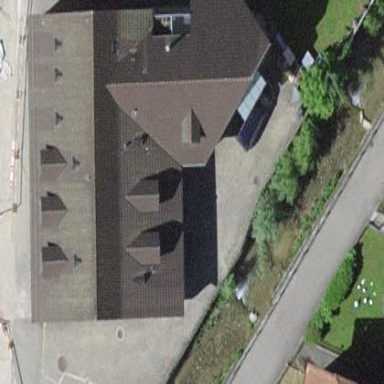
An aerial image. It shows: Building with gabled roof.